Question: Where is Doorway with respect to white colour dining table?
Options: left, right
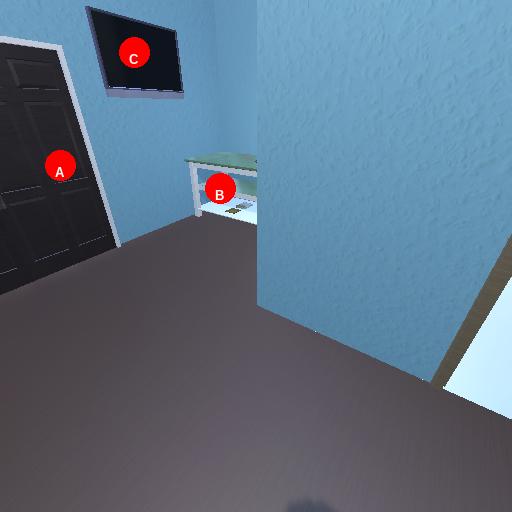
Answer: left